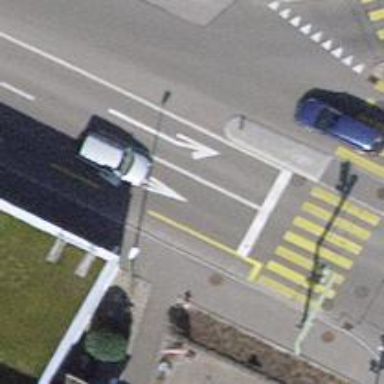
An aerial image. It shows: Primary road with asphalt surface and designated cycle lane.